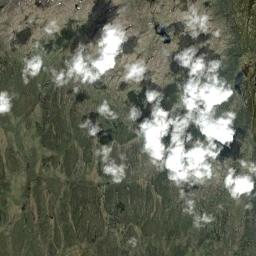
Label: cloud